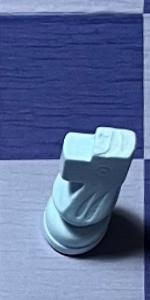
Label: Knight_White